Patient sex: M
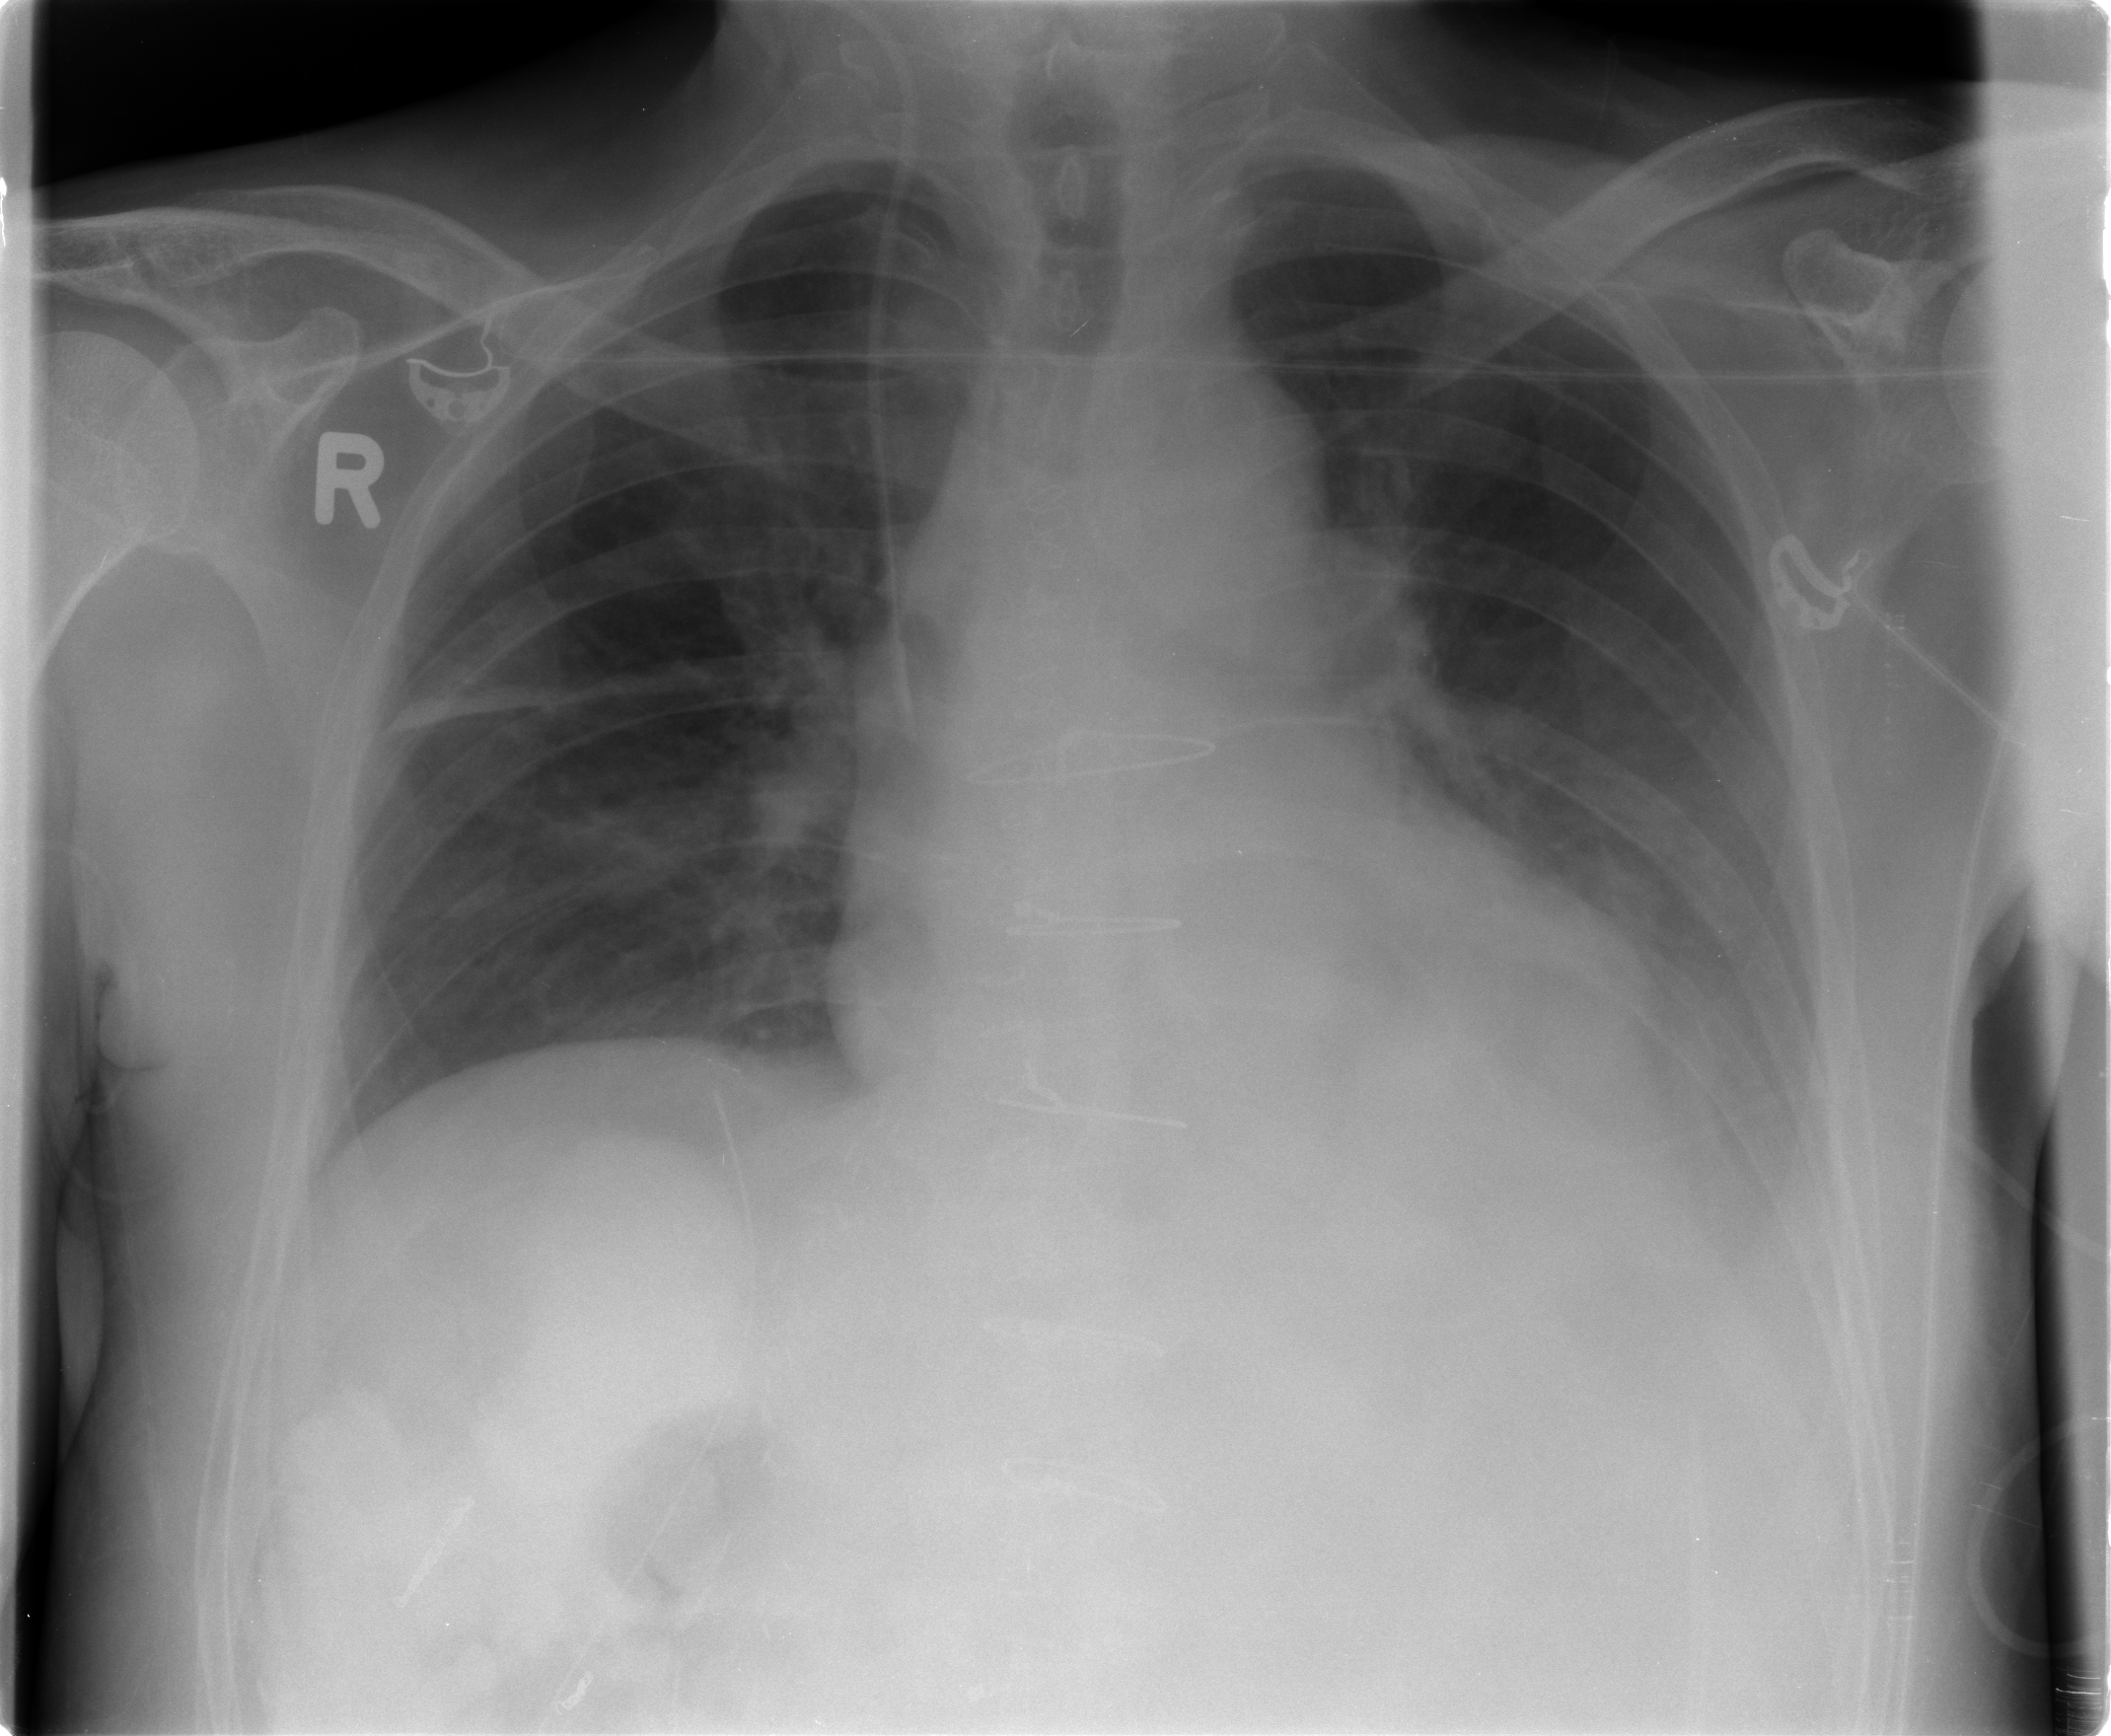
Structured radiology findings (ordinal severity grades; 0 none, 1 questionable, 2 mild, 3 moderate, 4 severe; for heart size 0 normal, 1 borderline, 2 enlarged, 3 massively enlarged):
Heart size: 1
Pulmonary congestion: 2
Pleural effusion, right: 0
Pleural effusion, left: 2
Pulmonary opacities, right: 0
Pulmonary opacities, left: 0
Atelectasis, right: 1
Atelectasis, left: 2